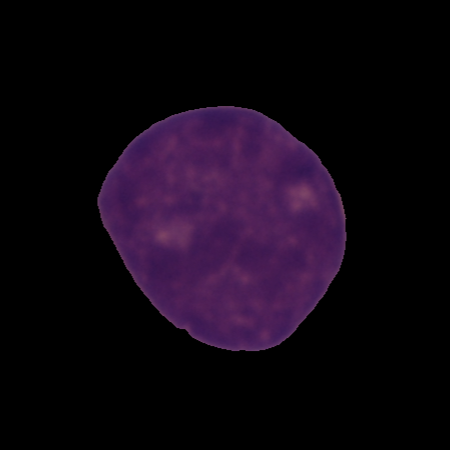
Label: cancer